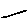
Label: line